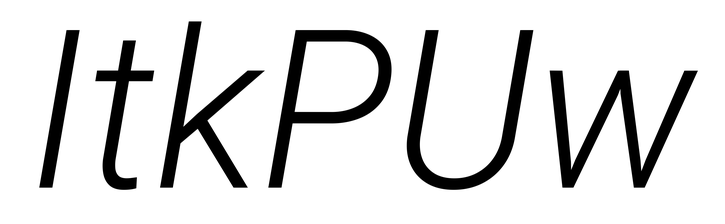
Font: Roboto-Italic_Light_Italic